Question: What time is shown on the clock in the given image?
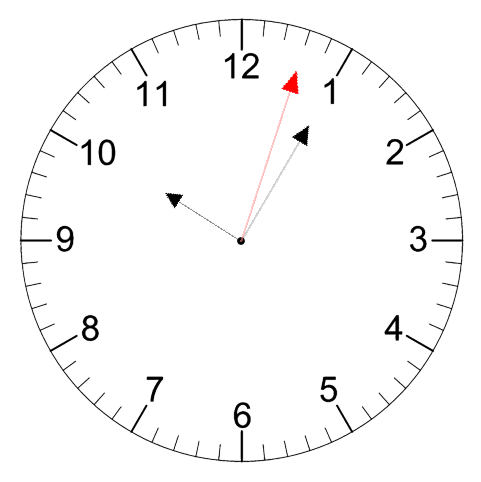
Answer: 10:05:03